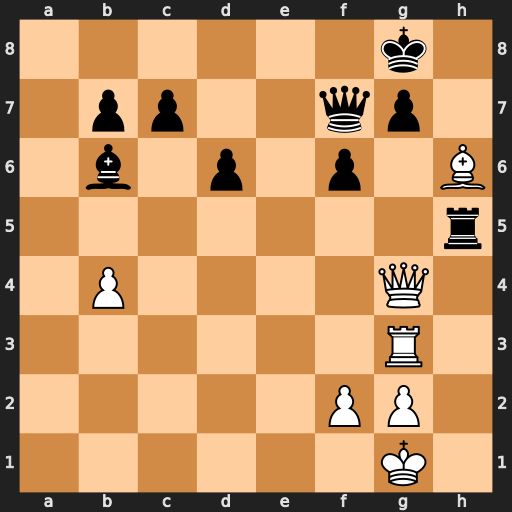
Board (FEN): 6k1/1pp2qp1/1b1p1p1B/7r/1P4Q1/6R1/5PP1/6K1
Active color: w
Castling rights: -
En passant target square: -
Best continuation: Qc8+ Kh7 Rxg7+ Qxg7 Bxg7